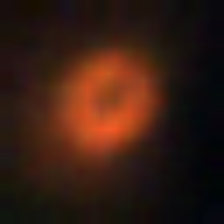
Taxon: NanoPlankton
Group: Other